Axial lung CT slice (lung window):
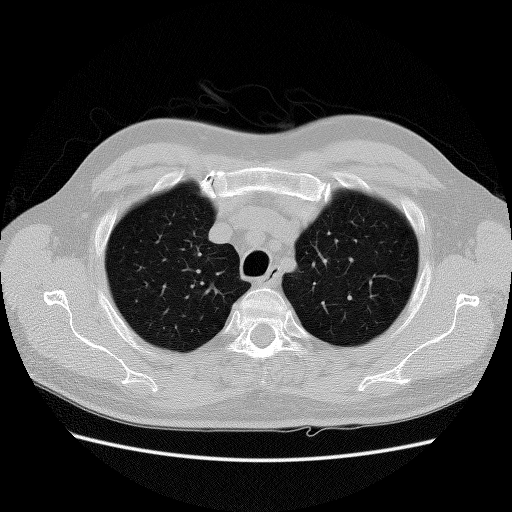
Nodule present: no